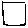
Label: square